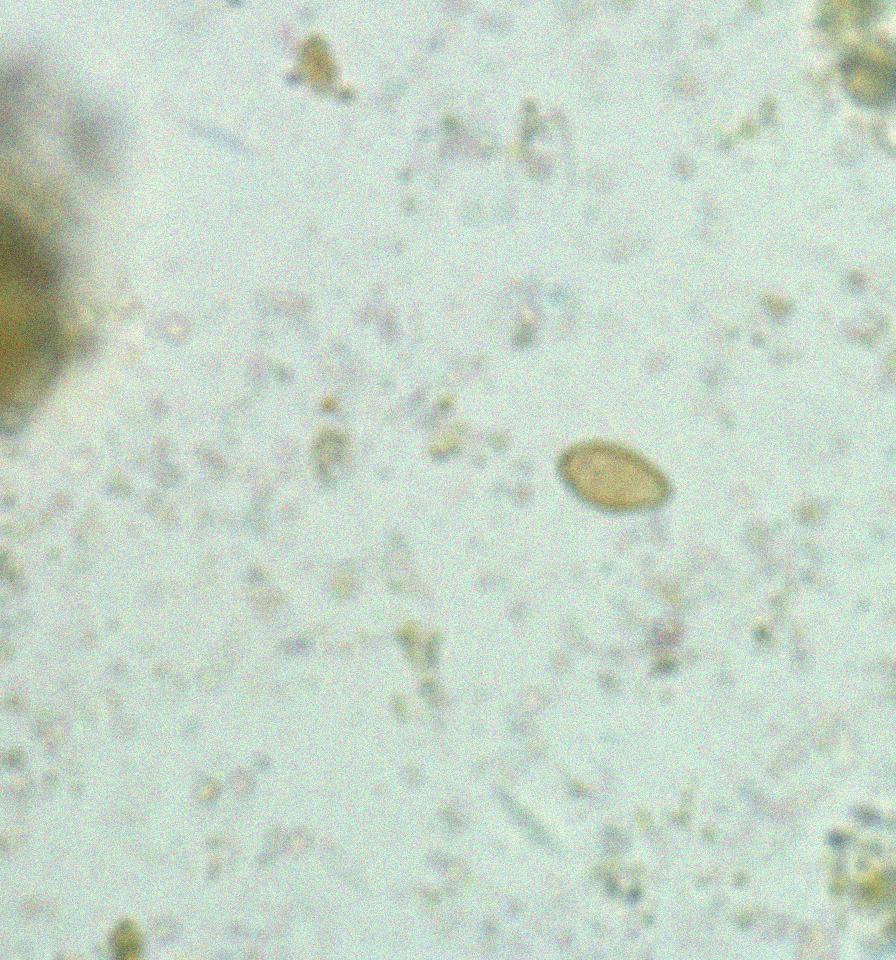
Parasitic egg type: Opisthorchis viverrine